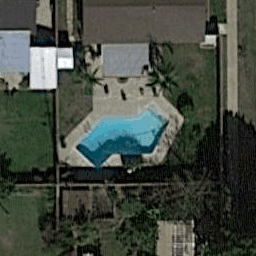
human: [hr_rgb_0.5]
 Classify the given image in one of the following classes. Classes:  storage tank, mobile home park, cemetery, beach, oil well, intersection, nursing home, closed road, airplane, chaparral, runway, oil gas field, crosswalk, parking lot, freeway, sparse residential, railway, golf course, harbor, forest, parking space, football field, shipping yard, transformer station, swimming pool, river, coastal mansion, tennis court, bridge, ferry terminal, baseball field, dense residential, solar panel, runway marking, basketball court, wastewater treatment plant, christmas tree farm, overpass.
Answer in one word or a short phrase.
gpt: swimming pool